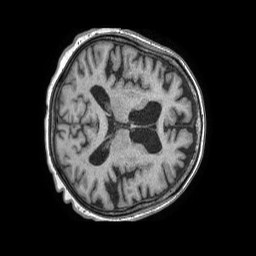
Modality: T1w
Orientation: axial
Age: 73
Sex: female
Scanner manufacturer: philips
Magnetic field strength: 1.5 T
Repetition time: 0.007806 s
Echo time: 0.003617 s